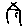
Label: house